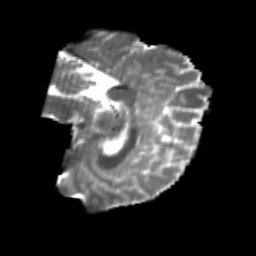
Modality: T2w
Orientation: sagittal
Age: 24
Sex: male
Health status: healthy
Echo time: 0.074 s